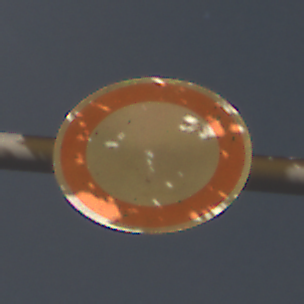
Verkehrszeichen: VerbotFahrzeugeAllerArt
Umgebung: Outdoor, Urban
Tageszeit: Night
Wetter: PartlyCloudy
Licht: Artificial
Jahreszeit: NotSpecified
Kontrast: HighContrast